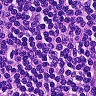
Metastatic tissue present: no